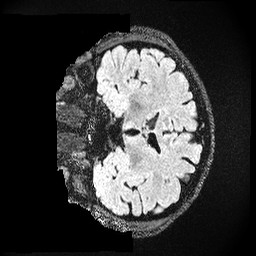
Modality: FLAIR
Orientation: coronal
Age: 36
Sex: male
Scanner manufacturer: ge
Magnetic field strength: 3 T
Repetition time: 4.802 s
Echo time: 0.117 s